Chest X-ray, AP view. Patient: 54 years old, sex F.
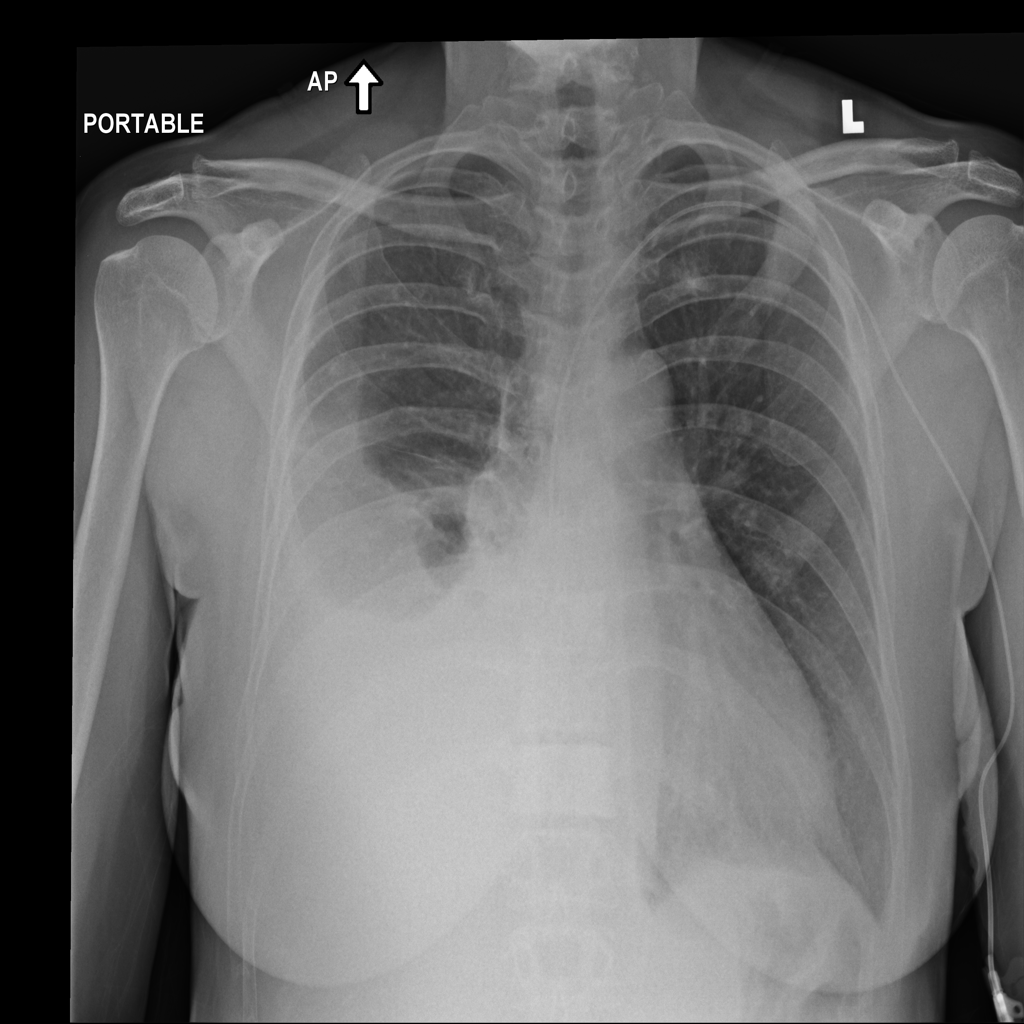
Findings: Atelectasis, Effusion